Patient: sex M, age 75
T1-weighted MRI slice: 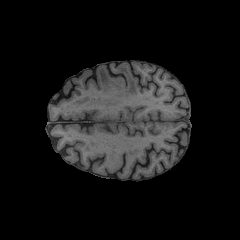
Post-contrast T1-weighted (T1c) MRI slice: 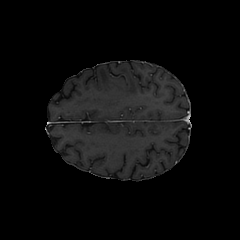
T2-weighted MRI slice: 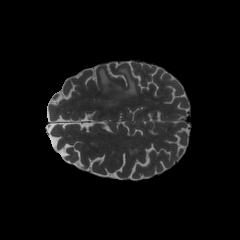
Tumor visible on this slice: yes
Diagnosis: Glioblastoma, IDH-wildtype
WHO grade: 4